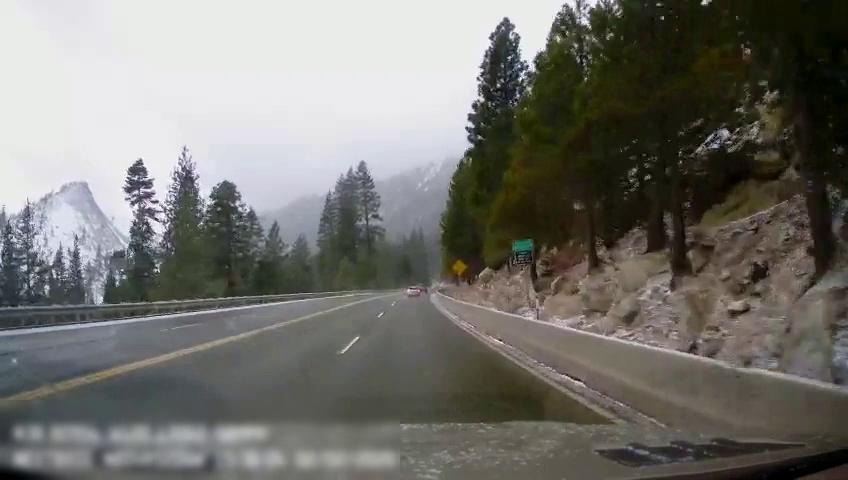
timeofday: Day
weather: Snowy
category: Drivable Space
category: Vehicles | Truck
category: Vehicles | SUV
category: Lanes | Current Lane
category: Lanes | Opposite Lane
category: Lanes | Opposite Lane
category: Lanes | Current Lane
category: Lanes | Current Lane
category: Traffic | Signs
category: Traffic | Signs
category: Traffic | Signs